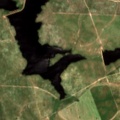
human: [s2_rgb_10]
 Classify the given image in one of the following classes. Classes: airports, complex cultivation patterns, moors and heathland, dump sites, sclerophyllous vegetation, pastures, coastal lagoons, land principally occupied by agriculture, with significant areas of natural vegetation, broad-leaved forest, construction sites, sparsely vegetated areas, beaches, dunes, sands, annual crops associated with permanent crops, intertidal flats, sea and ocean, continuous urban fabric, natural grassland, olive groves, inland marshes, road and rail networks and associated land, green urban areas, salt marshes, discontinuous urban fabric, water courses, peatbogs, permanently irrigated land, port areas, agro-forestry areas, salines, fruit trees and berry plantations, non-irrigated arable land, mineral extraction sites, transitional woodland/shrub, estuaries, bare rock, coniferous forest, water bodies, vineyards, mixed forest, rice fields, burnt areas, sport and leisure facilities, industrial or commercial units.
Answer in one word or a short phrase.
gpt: continuous urban fabric